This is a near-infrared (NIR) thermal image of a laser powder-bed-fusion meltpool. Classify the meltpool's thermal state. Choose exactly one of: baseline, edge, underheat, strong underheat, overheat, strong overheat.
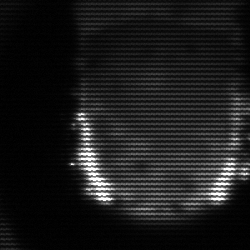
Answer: baseline